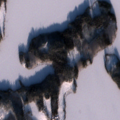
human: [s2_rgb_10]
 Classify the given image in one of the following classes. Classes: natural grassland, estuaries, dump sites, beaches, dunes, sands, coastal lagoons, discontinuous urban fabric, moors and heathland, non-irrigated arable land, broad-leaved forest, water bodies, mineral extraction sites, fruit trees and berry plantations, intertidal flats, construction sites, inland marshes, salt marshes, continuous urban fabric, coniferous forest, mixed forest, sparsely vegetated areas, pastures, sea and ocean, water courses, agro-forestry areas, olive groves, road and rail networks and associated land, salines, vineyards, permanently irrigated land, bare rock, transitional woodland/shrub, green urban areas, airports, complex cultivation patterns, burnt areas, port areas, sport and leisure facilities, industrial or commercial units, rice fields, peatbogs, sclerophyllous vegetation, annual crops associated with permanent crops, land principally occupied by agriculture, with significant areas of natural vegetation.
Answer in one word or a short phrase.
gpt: broad-leaved forest, coniferous forest, mixed forest, water bodies